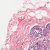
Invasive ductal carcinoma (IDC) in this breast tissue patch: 0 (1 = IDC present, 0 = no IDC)